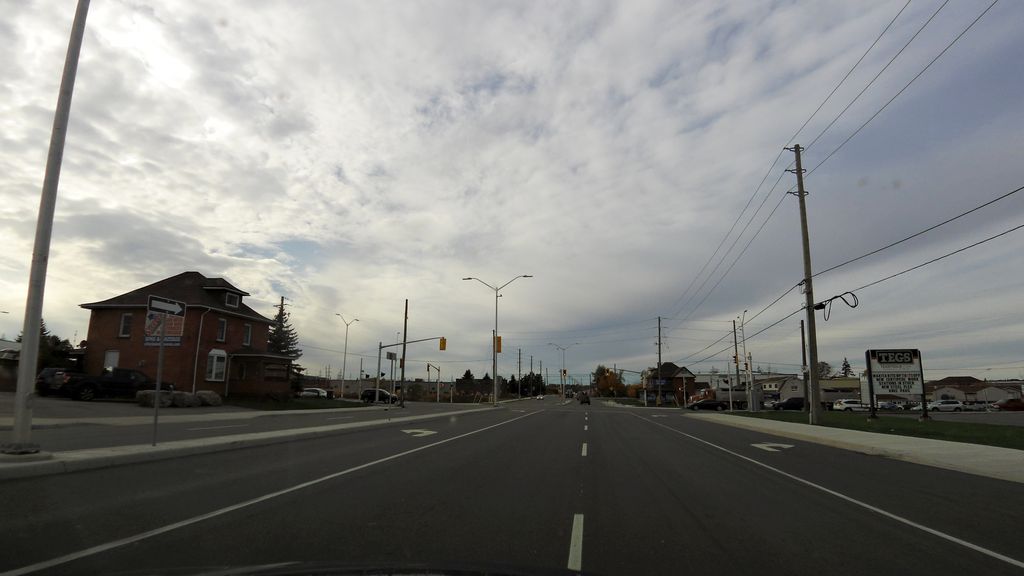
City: hamilton